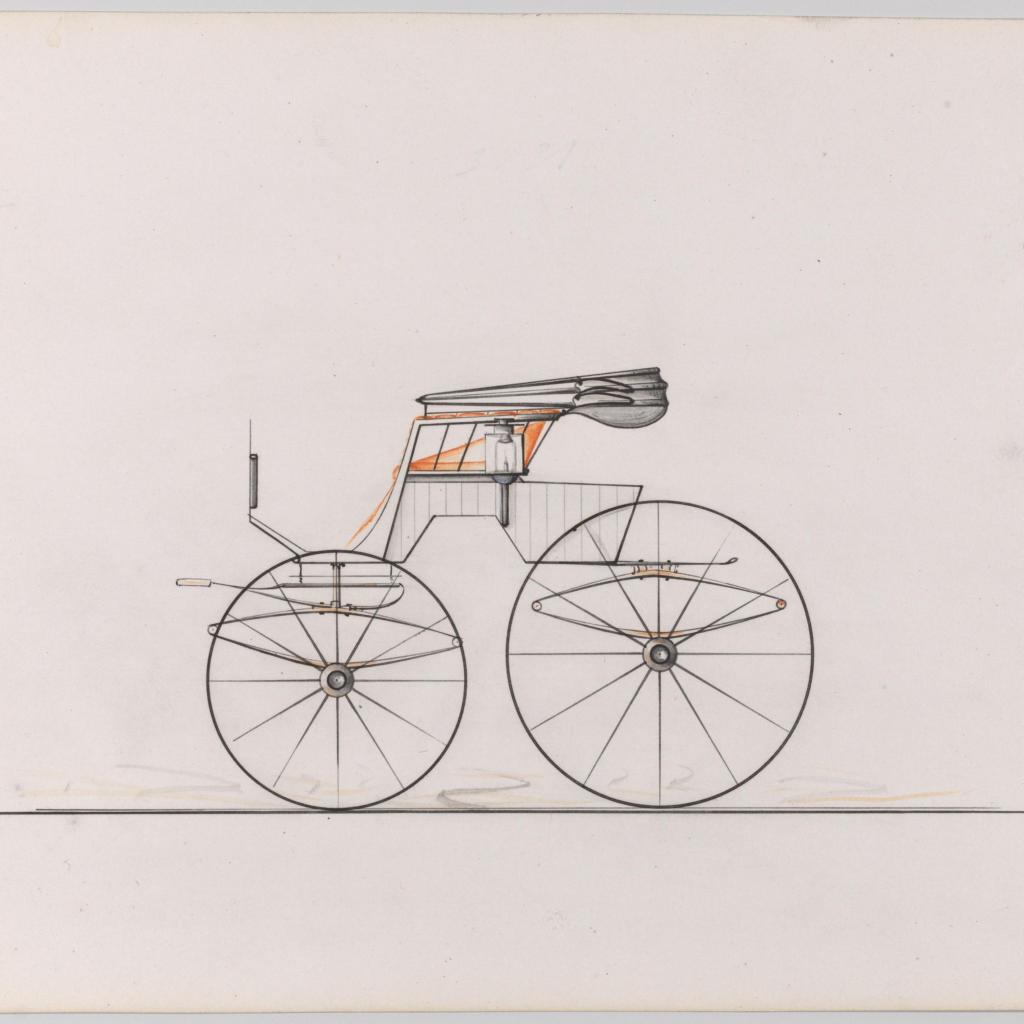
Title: Design for Road Wagon, no. 3091a
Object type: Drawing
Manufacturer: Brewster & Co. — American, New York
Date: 1875
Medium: Pen and black ink, watercolor and gouache
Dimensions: sheet: 6 1/4 x 9 1/4 in. (15.9 x 23.5 cm)
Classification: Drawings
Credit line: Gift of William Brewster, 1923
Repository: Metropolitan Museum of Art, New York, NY